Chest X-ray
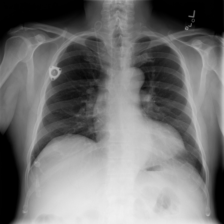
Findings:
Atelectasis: negative
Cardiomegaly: positive
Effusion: negative
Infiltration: negative
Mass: negative
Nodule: negative
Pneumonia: negative
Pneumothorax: negative
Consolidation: negative
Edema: negative
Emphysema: negative
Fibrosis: negative
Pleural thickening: negative
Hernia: negative